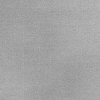
Atmospheric dust classification: dusty